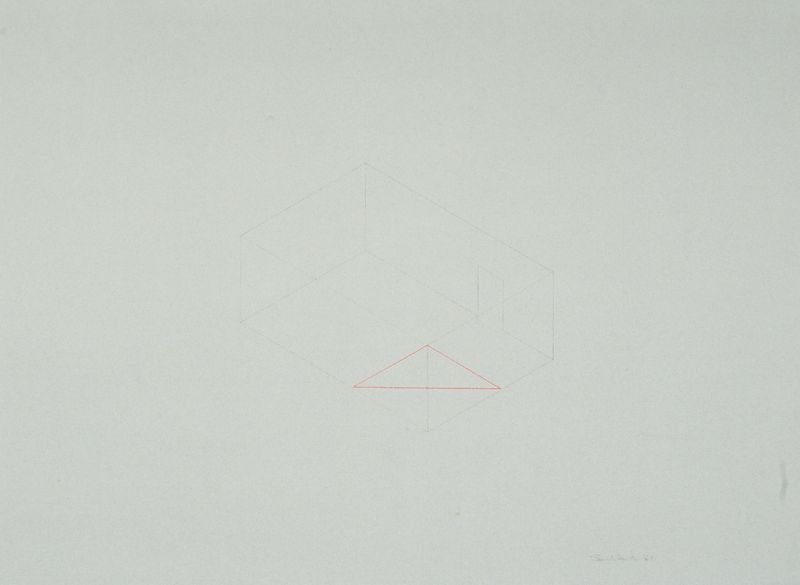
Titel: Ohne Titel. Eins aus einer Serie von acht "Isometrischen Zeichnungen"
Künstler: Fred Sandback
Standort: Zürich
Institution: Kunsthaus
Schlagwörter: weiß, dreieck, grau, raum, schwarz, tür, zeichnung, zimmer, haus, rot, architektur, blass, signatur, boden, papier, perspektive, moderne, abstrakt, leere, modern, grafik, linien, tor, wände, offen, kreuz, rechteck, bleistift, kiste, entwurf, darstellung, geometrisch, untersicht, konstruktion, plan, schwebend, geometrie, lewitt, konstruktivismus, dreidimensional, achitektur, mittig, dreidimesional, versatz